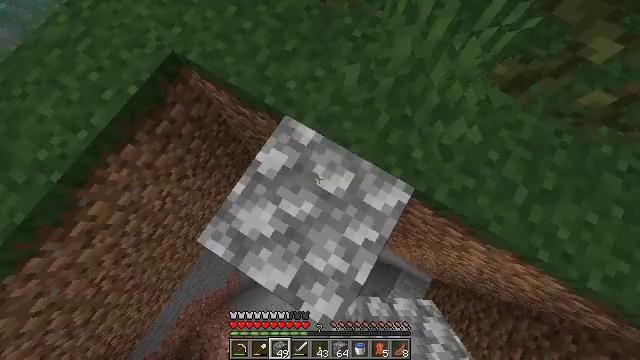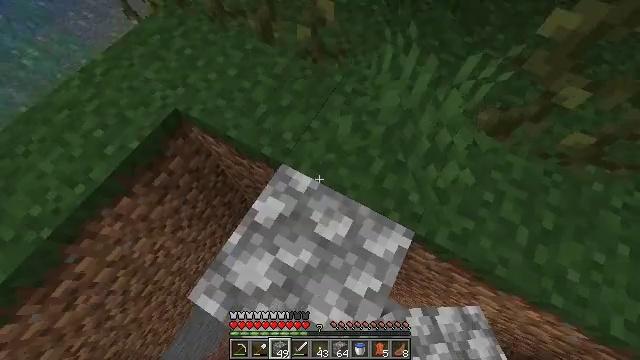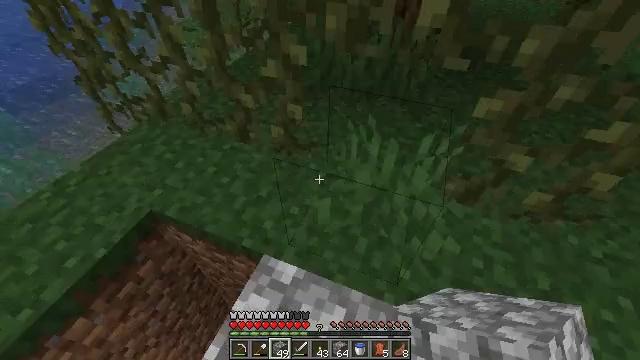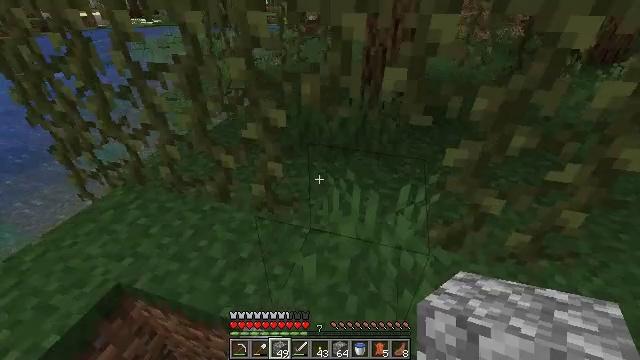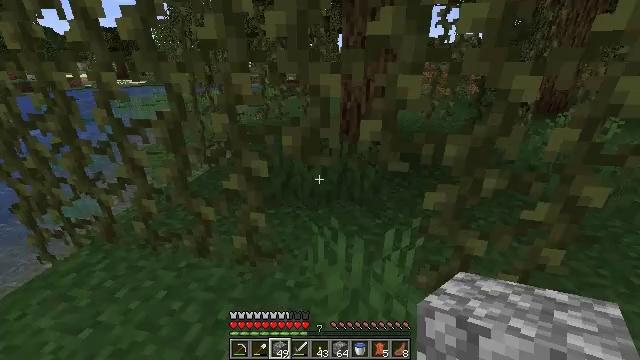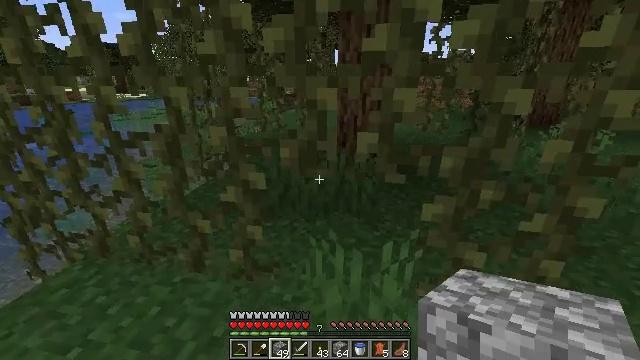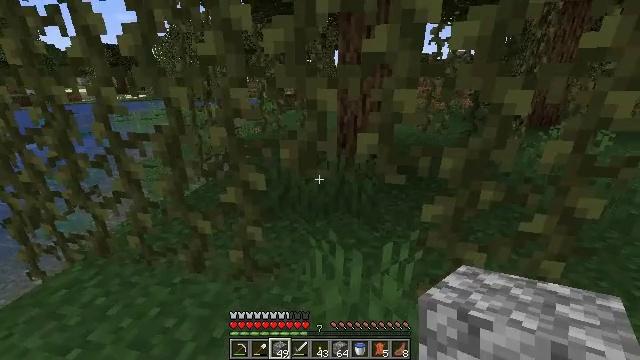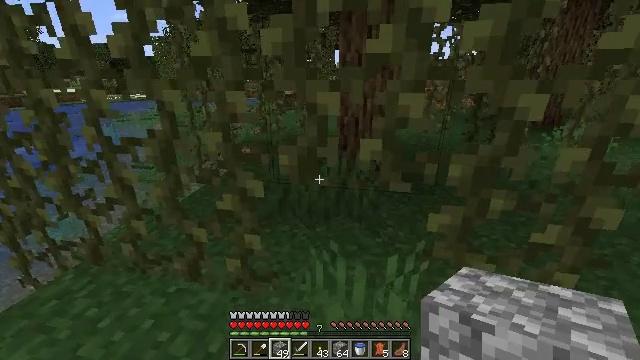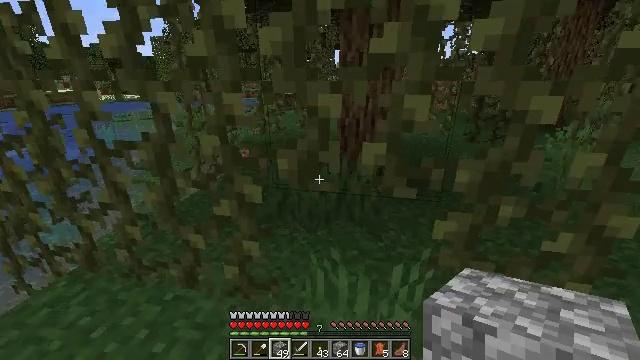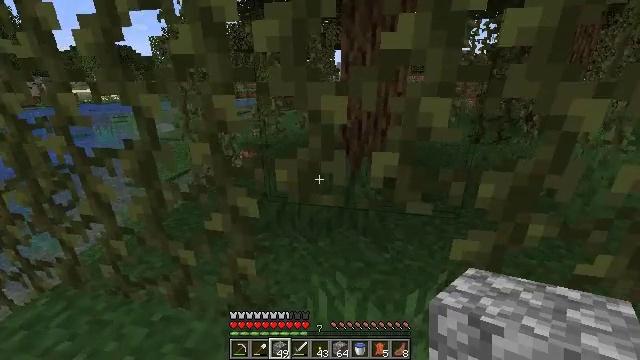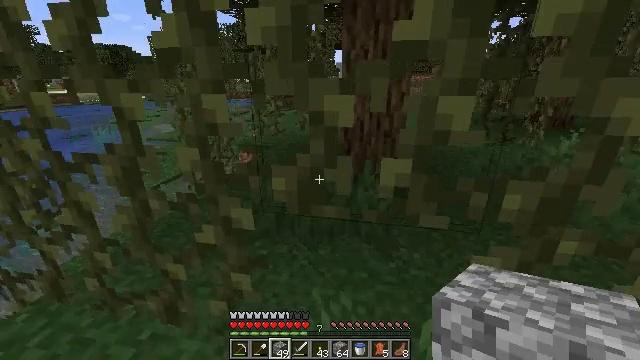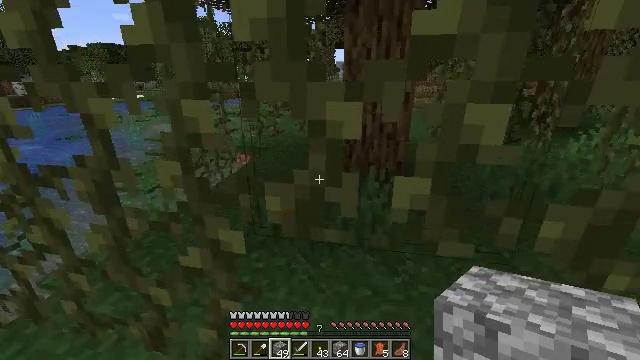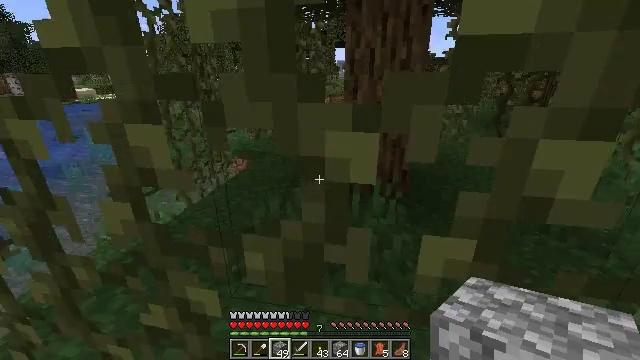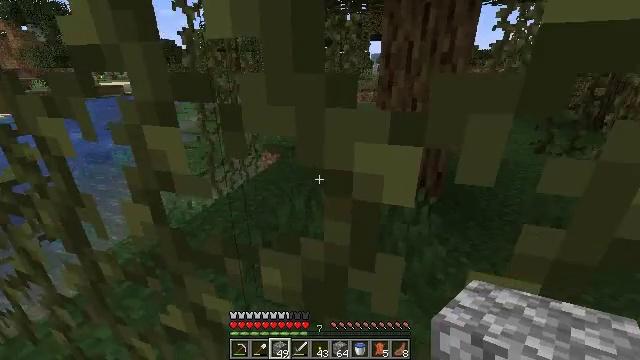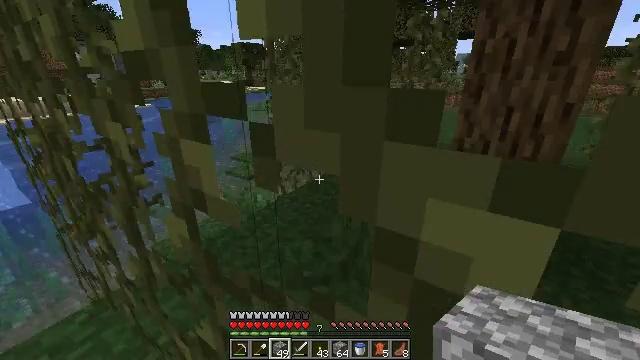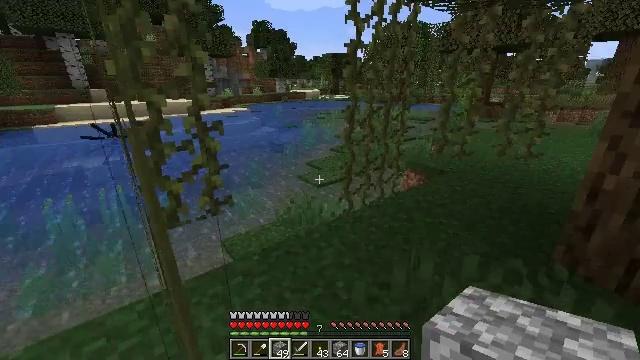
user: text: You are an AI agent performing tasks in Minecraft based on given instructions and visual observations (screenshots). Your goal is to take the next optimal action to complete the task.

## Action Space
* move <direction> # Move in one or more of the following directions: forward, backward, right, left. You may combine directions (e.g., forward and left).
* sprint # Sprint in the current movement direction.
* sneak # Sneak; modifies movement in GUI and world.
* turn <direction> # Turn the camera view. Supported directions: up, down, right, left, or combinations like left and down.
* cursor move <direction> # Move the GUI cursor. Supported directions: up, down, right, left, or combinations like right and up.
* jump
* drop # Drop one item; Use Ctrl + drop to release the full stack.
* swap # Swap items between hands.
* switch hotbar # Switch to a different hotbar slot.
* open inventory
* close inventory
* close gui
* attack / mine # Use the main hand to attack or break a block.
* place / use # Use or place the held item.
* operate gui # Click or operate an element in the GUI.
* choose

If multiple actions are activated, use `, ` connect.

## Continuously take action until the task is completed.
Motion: motion action
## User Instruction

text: Collect sugar cane near water sources.
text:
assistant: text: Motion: turn right and up
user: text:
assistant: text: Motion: turn right and up
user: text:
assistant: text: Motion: turn right and up
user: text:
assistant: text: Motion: turn right and up
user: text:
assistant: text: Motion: turn up
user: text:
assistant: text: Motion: no_op
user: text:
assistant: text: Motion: move forward
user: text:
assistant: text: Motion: move forward
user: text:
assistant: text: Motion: move forward
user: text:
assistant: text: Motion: move forward
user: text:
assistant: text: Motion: move forward
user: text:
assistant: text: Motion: move forward
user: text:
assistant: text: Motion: move forward, turn left and down
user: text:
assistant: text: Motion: move forward, turn left
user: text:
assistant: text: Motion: move forward, turn left and up
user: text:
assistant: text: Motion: move forward, turn left and up
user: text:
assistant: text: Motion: move forward, turn left
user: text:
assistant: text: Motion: move forward
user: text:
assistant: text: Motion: move forward
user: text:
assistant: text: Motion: move forward
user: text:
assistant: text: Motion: move forward
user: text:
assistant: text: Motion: move forward
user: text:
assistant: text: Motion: move forward
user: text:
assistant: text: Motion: move forward, turn left
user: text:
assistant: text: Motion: move forward, turn left
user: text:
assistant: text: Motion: move forward, turn left
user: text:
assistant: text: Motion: move forward, turn left
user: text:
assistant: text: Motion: move forward, turn left
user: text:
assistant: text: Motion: move forward
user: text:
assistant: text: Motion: move forward